Question: I have the following CSS in my header:
'''
<style type="text/css">
table, td
{
border-color: #600;
border-style: solid;
}
table
{
border-width: 0 0 1px 1px;
border-spacing: 0;
border-collapse: collapse;
}
td
{
margin: 0;
padding: 4px;
border-width: 1px 1px 0 0;
background-color: #FFC;
}
</style>
'''
And the following table in my page body:
'''
<table>
<tr>
<th style="width: 100px;">column</th><th style="width: 180px;">column</th><th style="width: 100px;">column</th><th style="width: 100px;">column</th>
<th style="width: 180px;">column</th><th style="width: 180px;">column</th> <th>column</th>
</tr>
<tr>
<td>text</td><td>text</td><td>text</td><td>text</td><td>text</td><td>text</td><td><a href="">text</a></td>
</tr>
</table>
'''
Here is the result:

See how there is a left border on the first column header? What would be causing this, and how can I get it to go away?
Thanks!
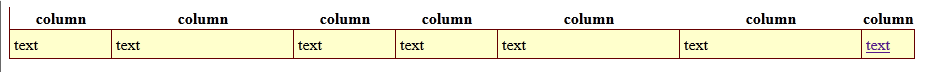
Answer: Please update your 'table' style
'''
table
{
border-width: 0 0 1px 0px;
border-spacing: 0;
border-collapse: collapse;
}
'''
Also add a left border to a TD tag so that there will be left order on td and not on th.
'''
td
{
margin: 0;
padding: 4px;
border-width: 1px 1px 0 1px;
background-color: #FFC;
}
'''
Try this <URL>